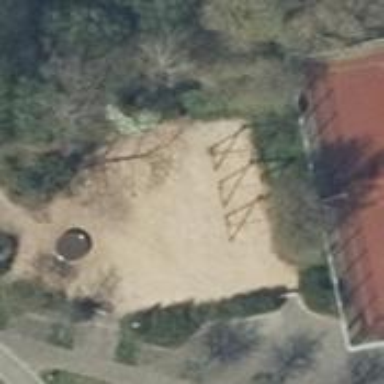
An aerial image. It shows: Playground area for leisure activities on the land.